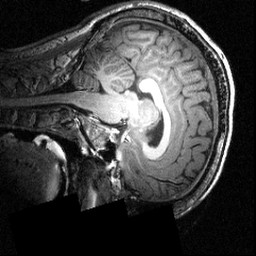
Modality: T1w
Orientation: sagittal
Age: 24
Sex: male
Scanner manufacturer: siemens
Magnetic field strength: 3.951 T
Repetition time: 1.5 s
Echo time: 0.00335 s